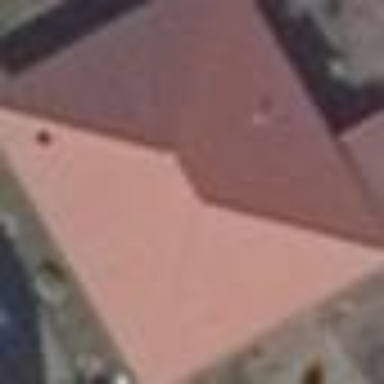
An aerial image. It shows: Hipped roof house.